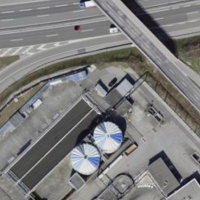
EUNIS habitat code: 57
Species observed at this site:
Tettigonia cantans